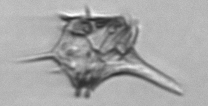
Label: Amylax